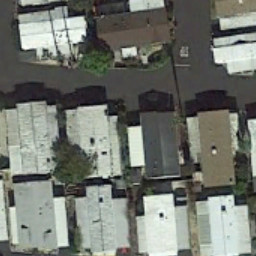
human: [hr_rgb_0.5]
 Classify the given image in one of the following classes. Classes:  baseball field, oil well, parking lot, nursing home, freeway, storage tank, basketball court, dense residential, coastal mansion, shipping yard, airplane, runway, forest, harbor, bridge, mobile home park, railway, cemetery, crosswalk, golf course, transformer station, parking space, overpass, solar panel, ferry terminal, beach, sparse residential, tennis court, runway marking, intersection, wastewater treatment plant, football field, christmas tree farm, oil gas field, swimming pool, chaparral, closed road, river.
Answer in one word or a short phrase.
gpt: mobile home park